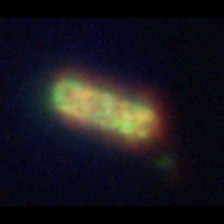
Taxon: Pennate
Group: Diatoms